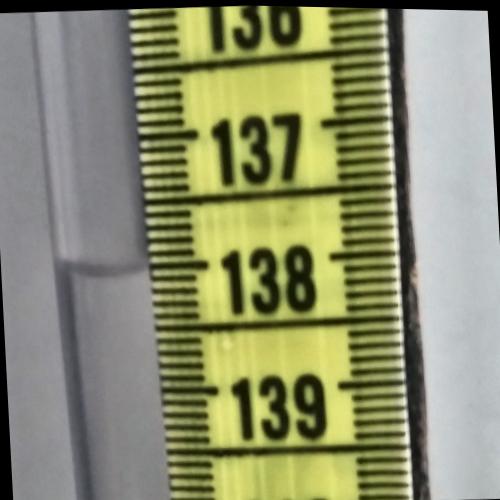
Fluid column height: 138.0 cm